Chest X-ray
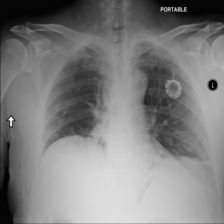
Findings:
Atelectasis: positive
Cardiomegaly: negative
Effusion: negative
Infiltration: negative
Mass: negative
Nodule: negative
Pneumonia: negative
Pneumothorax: positive
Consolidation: negative
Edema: negative
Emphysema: negative
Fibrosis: negative
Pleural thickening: negative
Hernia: negative